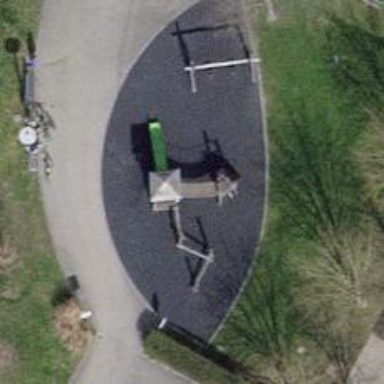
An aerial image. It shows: Playground area for leisure land.